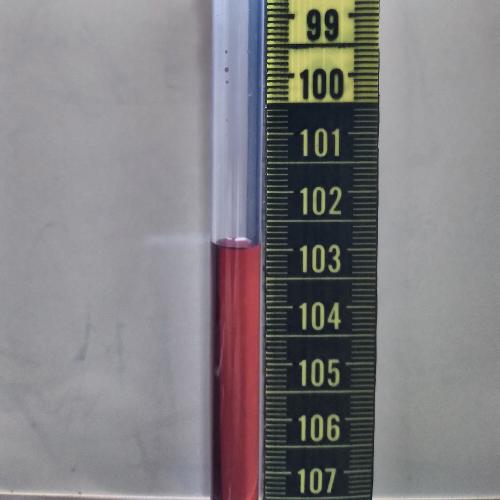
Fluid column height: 103.0 cm